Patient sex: F
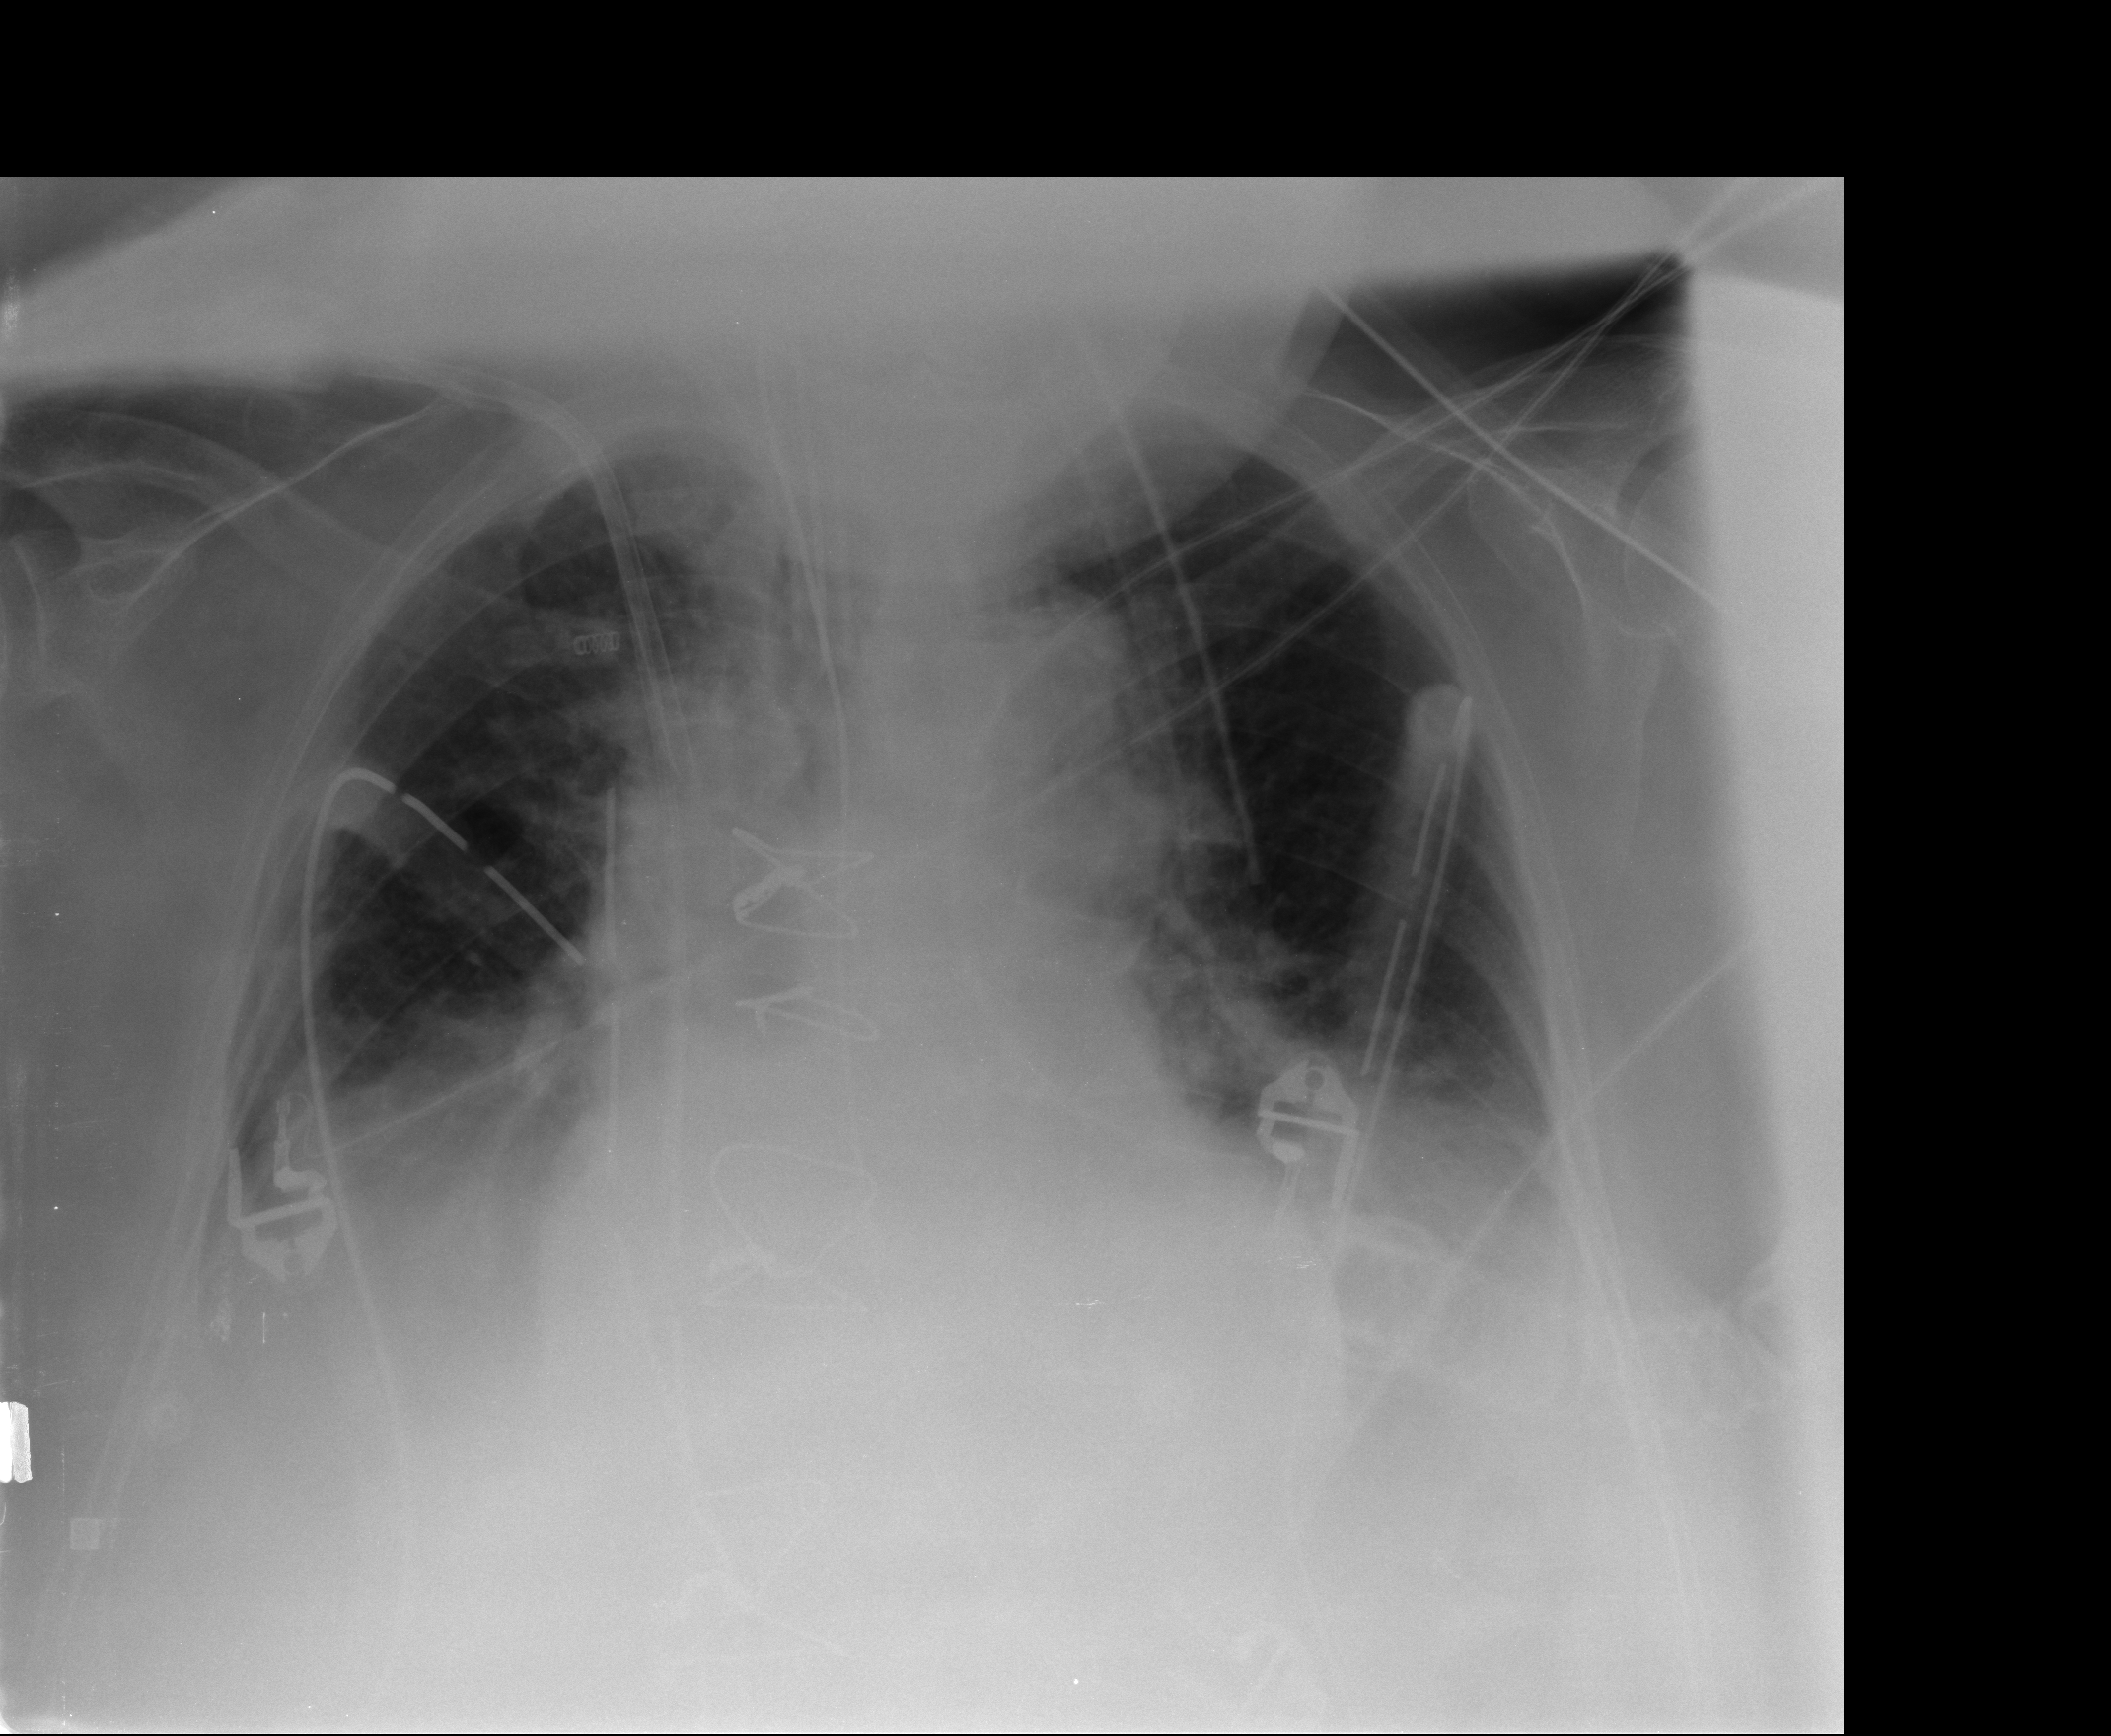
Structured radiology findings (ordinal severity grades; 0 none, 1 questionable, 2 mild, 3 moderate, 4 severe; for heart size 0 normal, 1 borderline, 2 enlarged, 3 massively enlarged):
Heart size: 1
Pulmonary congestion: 0
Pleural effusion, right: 2
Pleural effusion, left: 2
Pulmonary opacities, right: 0
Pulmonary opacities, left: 0
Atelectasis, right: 2
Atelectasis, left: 2